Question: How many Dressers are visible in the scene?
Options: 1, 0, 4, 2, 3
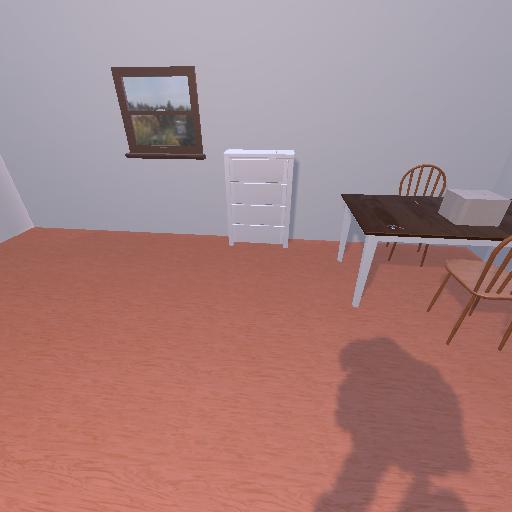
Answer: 1